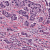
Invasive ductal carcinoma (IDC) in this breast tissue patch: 1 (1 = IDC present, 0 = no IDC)